Interaction volume radius: 10 \u00c5
Interaction volume height: 45 \u00c5
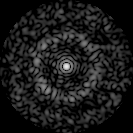
Disorder parameter: 0.8215